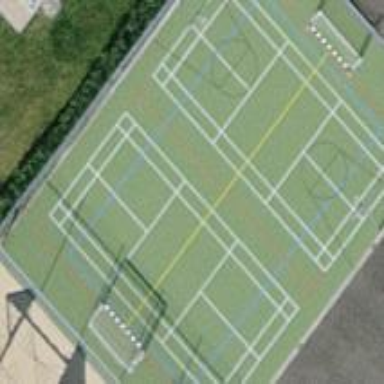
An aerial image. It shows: Pitch surrounded by fence for soccer and basketball games.